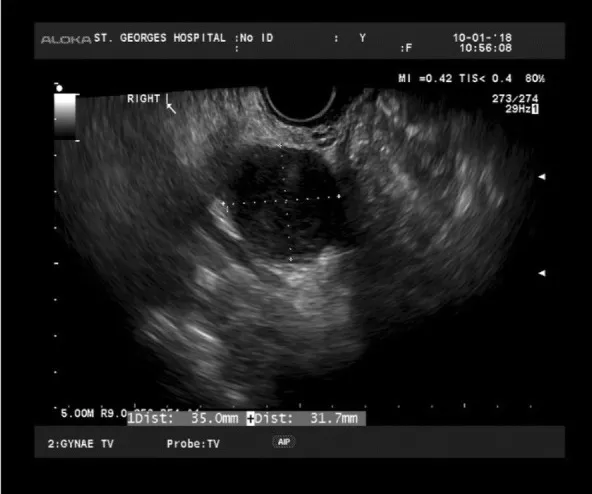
Transvaginal ultrasound image of the thrombosed right uterine artery pseudoaneuyrsm.
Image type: radiology (ultrasound)